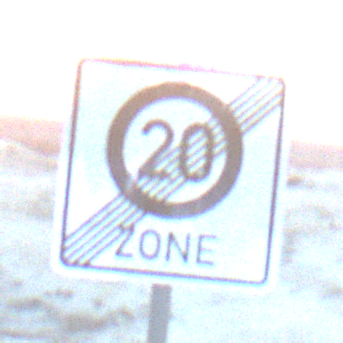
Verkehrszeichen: EndeZone20
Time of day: SunriseSunset
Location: Outdoor (Beach)
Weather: PartlyCloudy
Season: NotSpecified
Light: Natural